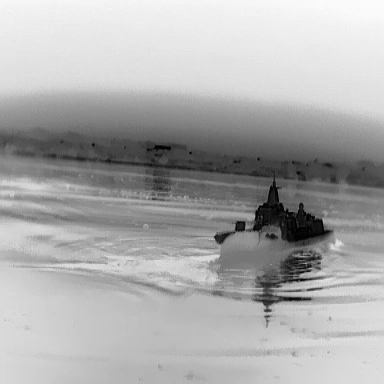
There is a warship in the infrared image.